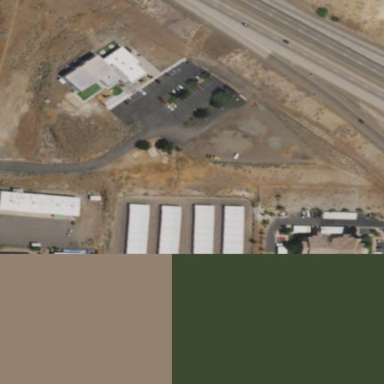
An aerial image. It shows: Storage rental shop.